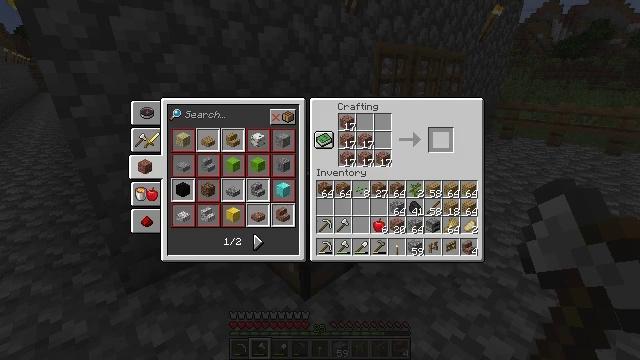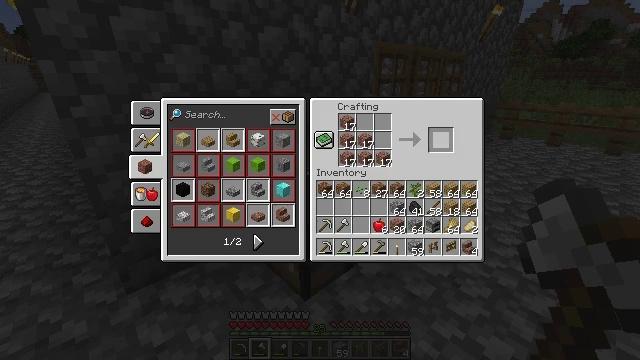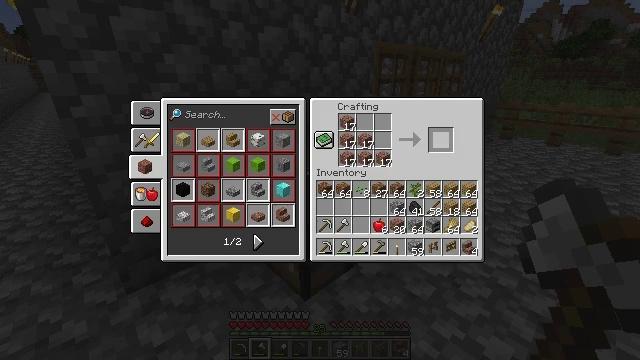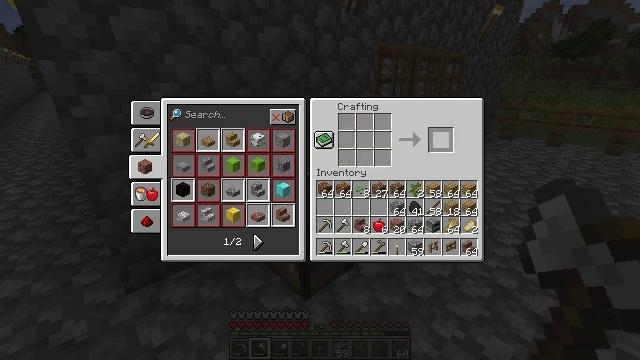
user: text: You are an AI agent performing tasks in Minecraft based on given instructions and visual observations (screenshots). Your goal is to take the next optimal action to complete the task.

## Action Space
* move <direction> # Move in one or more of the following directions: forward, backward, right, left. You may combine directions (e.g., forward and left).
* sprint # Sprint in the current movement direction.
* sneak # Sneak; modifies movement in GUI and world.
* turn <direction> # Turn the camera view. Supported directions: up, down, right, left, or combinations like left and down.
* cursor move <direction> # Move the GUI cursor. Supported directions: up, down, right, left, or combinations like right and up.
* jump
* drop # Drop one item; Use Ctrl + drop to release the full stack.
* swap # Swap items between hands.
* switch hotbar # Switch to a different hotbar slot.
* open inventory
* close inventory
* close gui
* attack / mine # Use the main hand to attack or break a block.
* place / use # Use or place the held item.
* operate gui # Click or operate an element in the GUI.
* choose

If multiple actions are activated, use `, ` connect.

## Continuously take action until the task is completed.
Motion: motion action
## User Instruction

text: Obtain granite stairs using the crafting grid.
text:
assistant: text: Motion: sneak, choose
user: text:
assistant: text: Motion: sneak
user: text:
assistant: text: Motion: sneak
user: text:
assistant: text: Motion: sneak